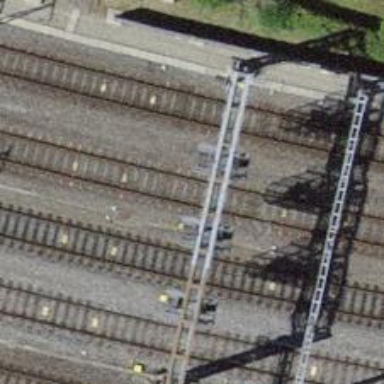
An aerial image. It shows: Railway signal.